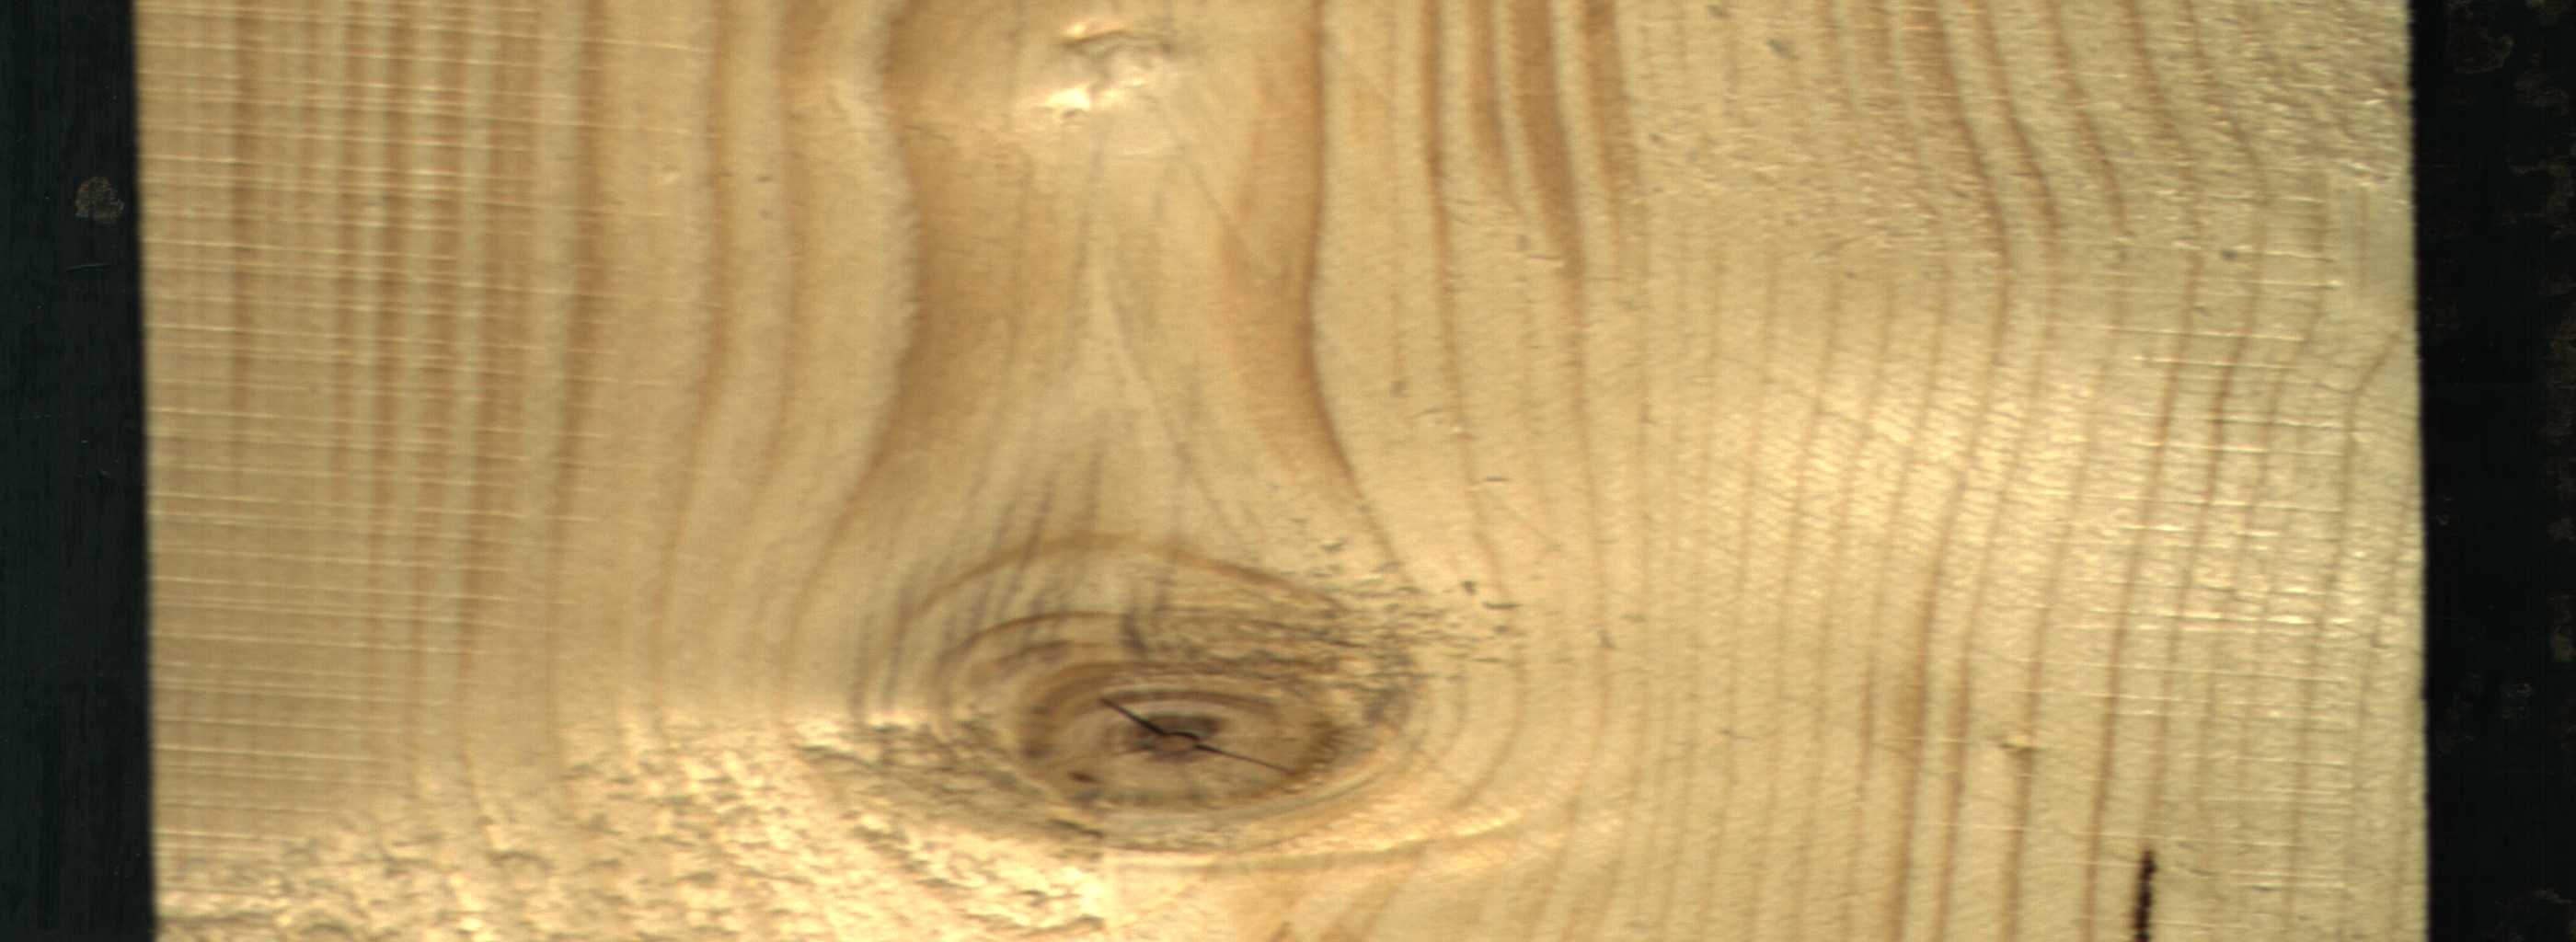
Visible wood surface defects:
resin
knot_with_crack